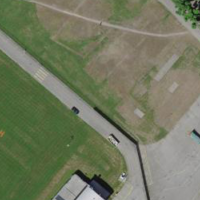
EUNIS habitat code: 53
Species observed at this site:
Polygonum aviculare
Plantago major